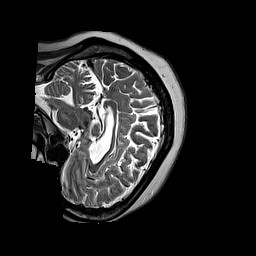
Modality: T2w
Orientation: sagittal
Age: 44
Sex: female
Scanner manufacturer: siemens
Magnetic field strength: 3 T
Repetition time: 3.2 s
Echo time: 0.212 s